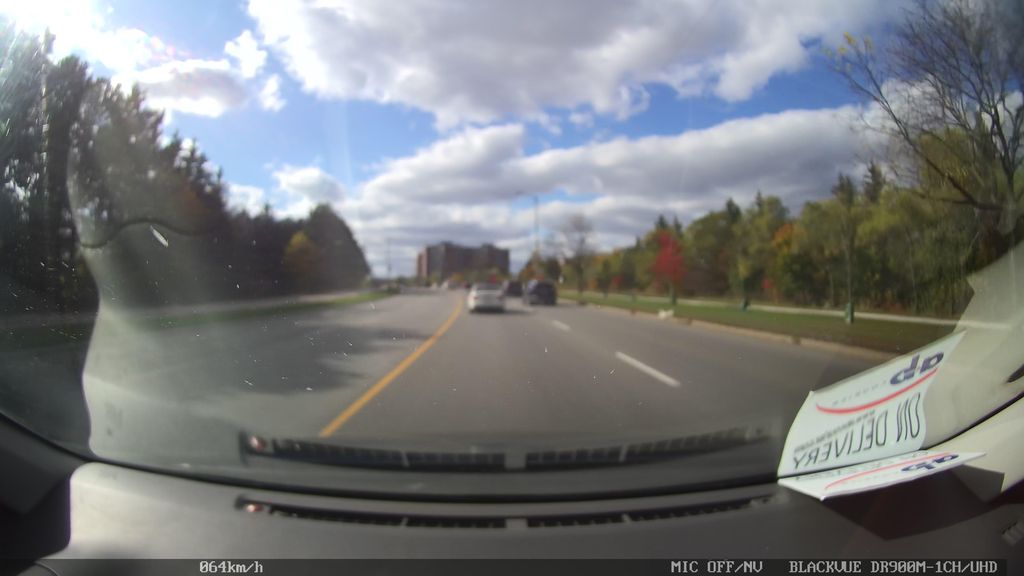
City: toronto